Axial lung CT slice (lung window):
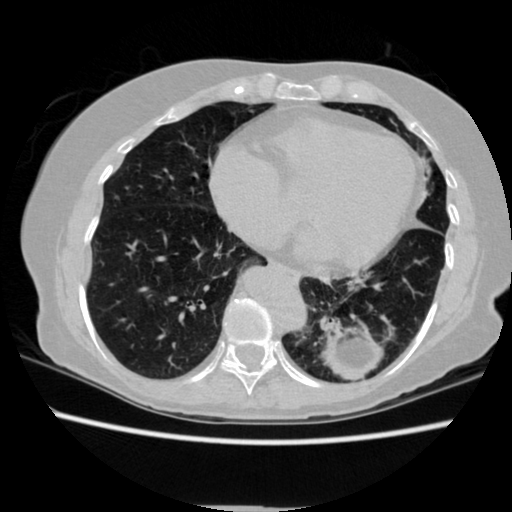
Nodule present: no